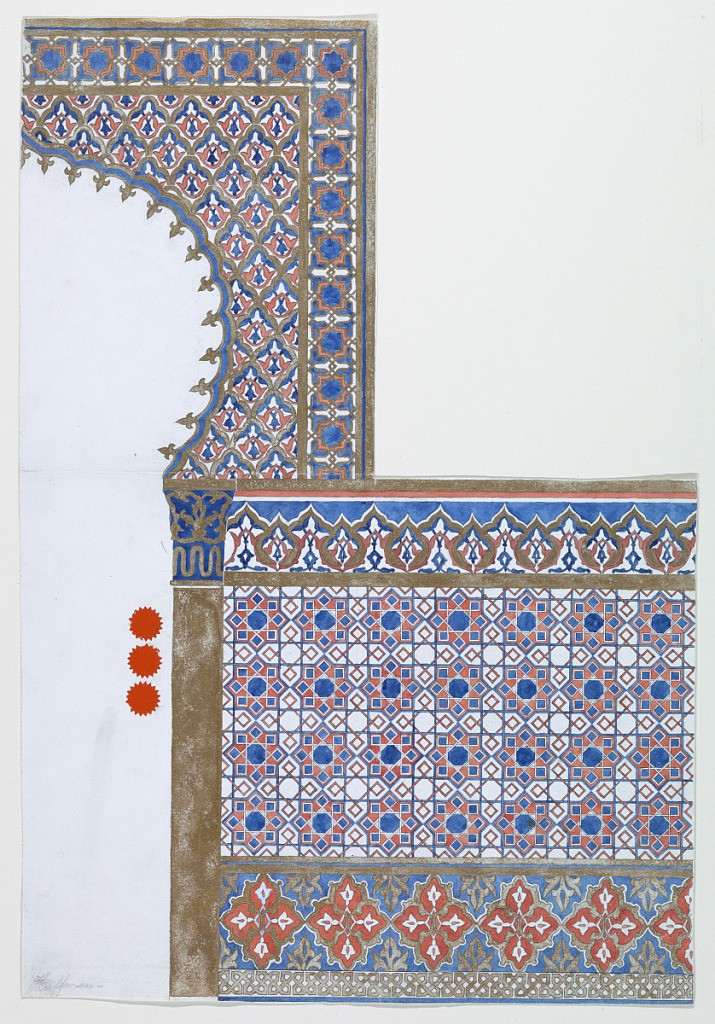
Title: A Moorish Arch
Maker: Lelia Huffman
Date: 1911
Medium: Water color, gold, on paper. Red seals.
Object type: Drawing
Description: Vertical rectangle. The elevation of a section of an archway, decorated in the Moorish style.